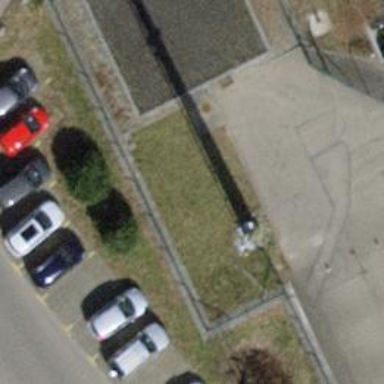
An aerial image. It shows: Man-made mast used for communication purposes.